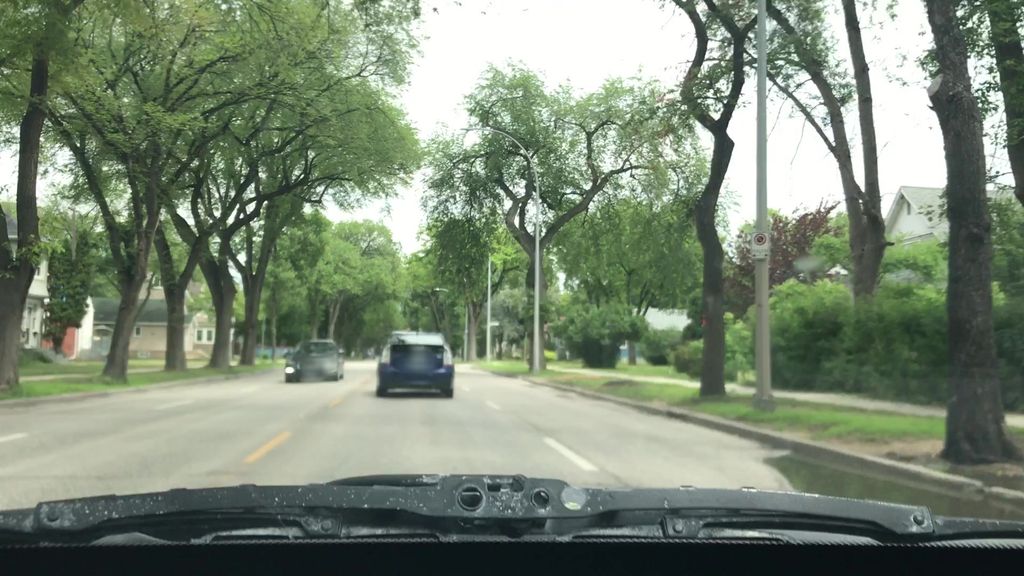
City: winnipeg